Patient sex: M
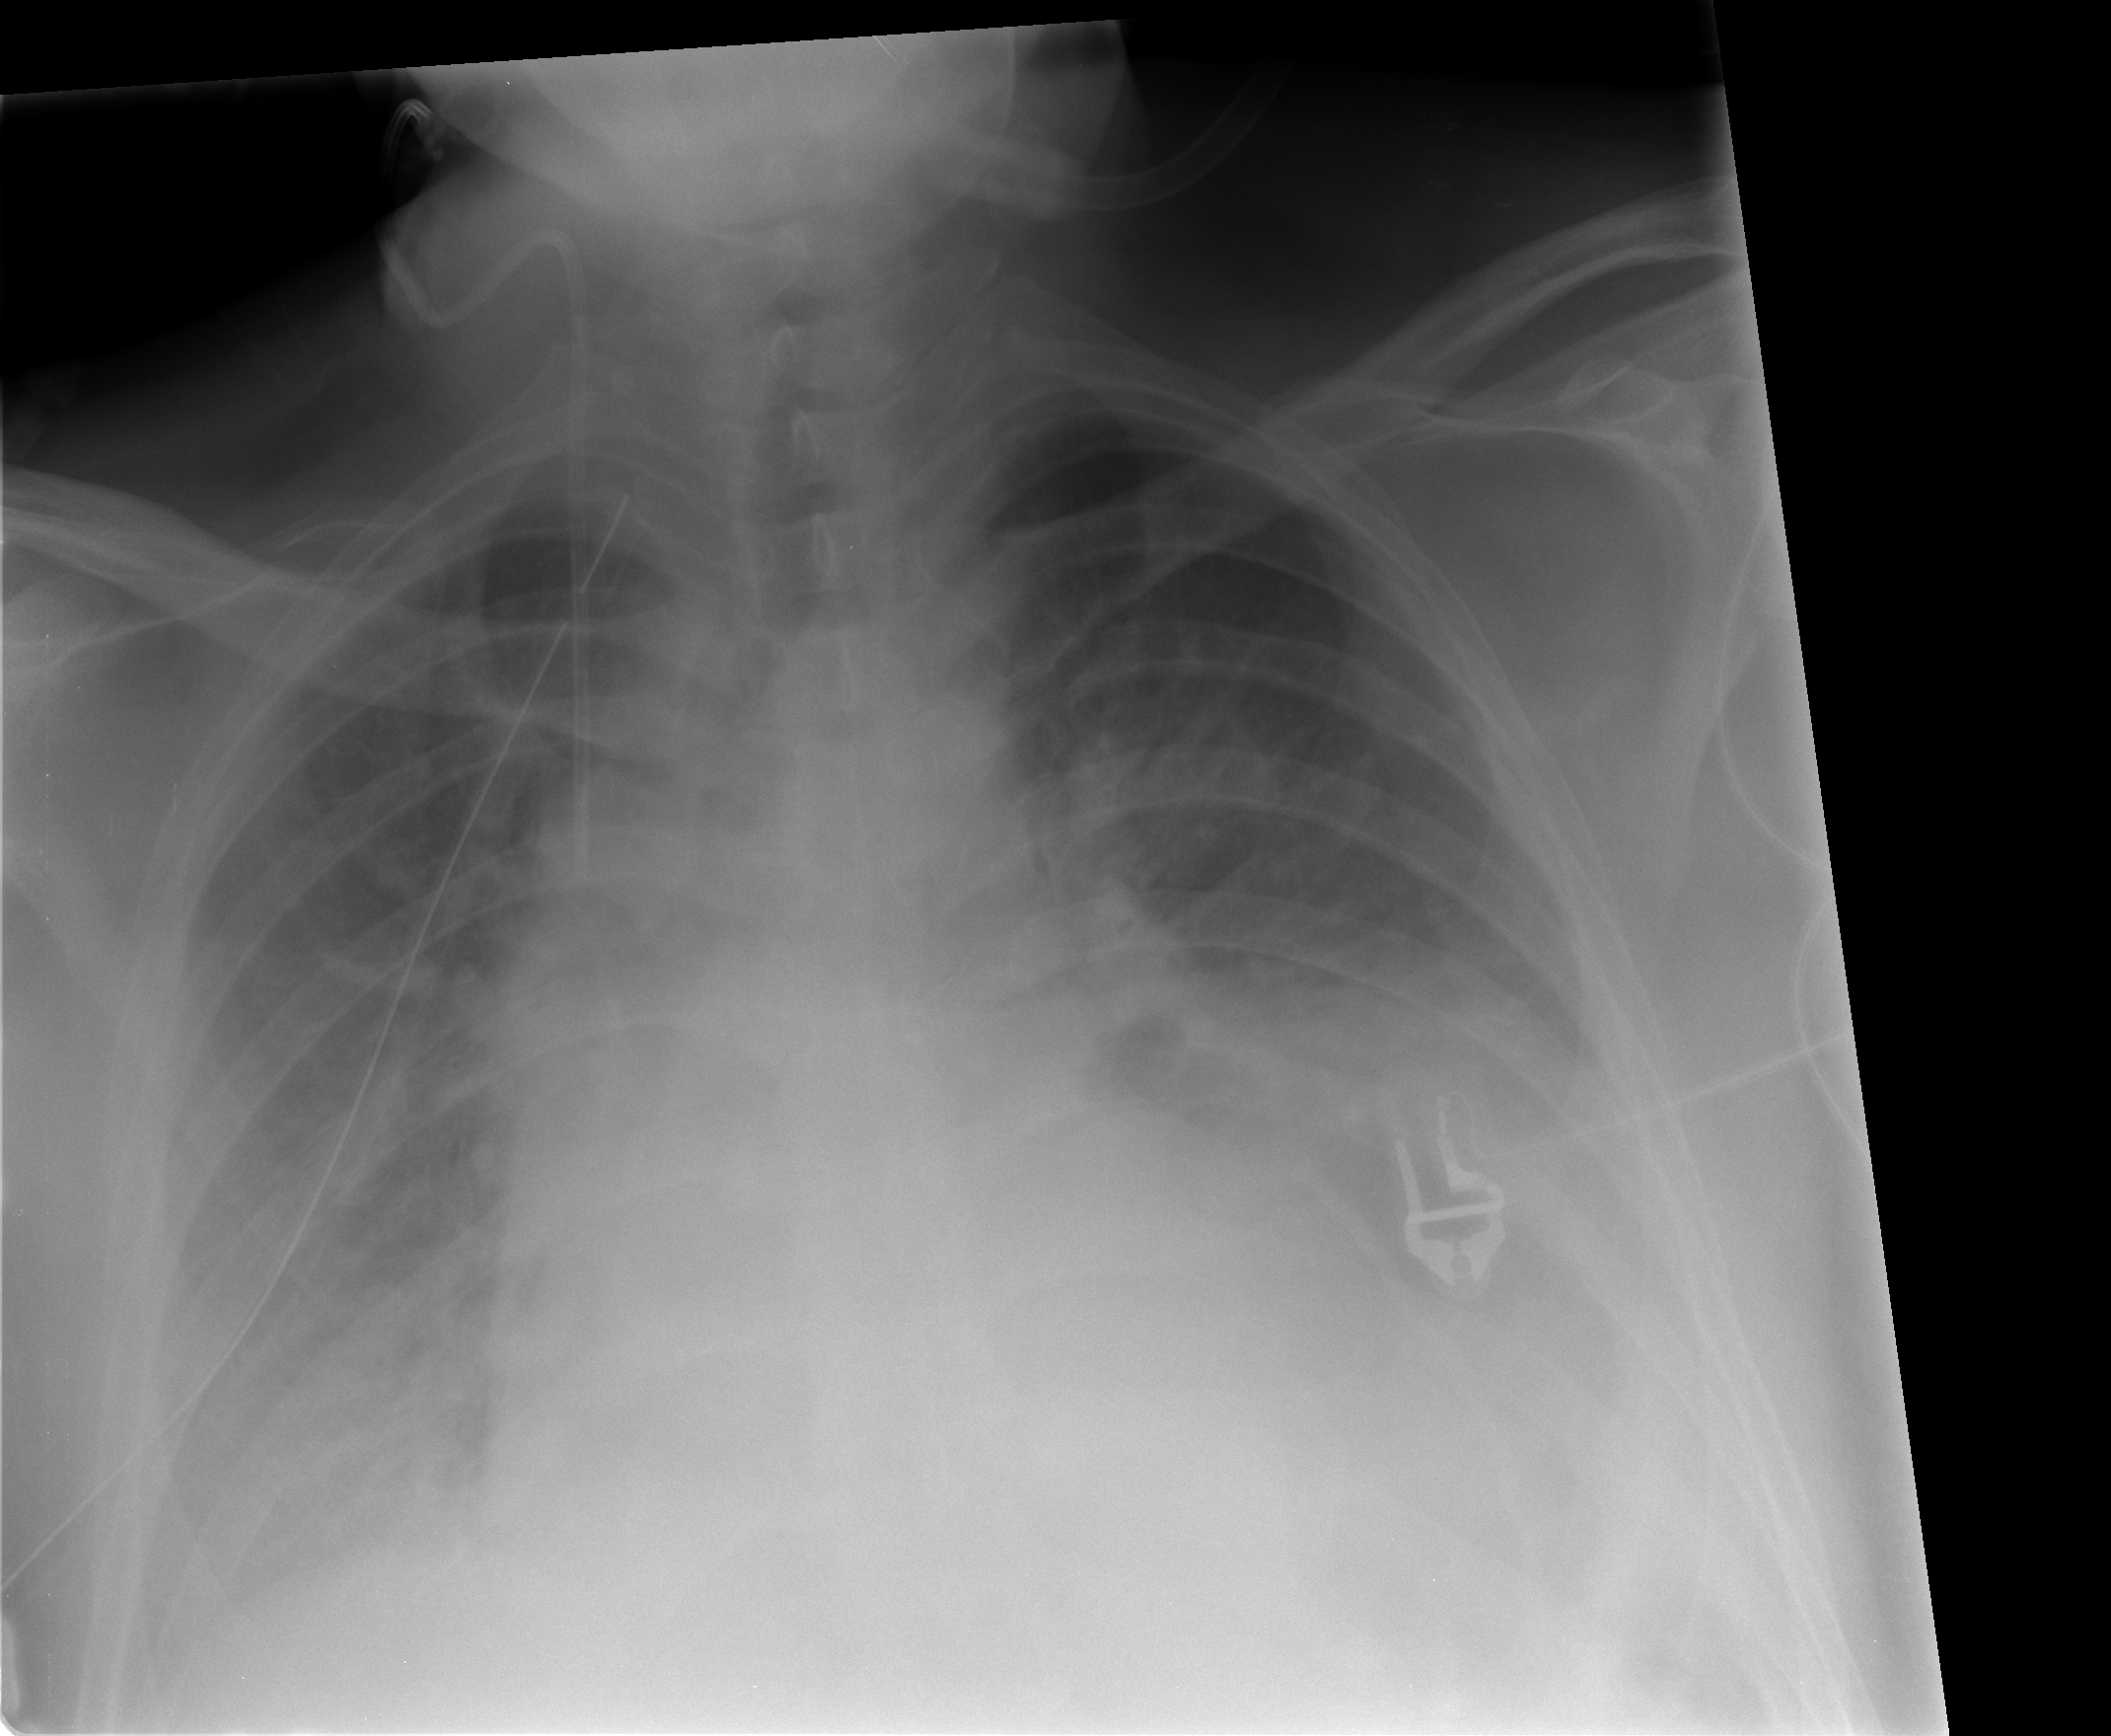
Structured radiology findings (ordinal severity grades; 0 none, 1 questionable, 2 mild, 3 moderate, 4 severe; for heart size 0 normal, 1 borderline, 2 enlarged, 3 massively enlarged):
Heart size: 1
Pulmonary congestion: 2
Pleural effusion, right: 2
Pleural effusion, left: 2
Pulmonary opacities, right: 2
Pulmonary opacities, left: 0
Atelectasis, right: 2
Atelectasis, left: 2